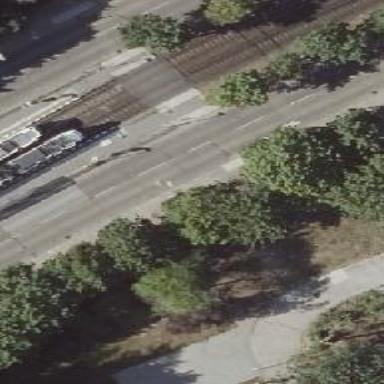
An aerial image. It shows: Unmarked crossing on the road.